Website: ulta-beauty
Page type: payment
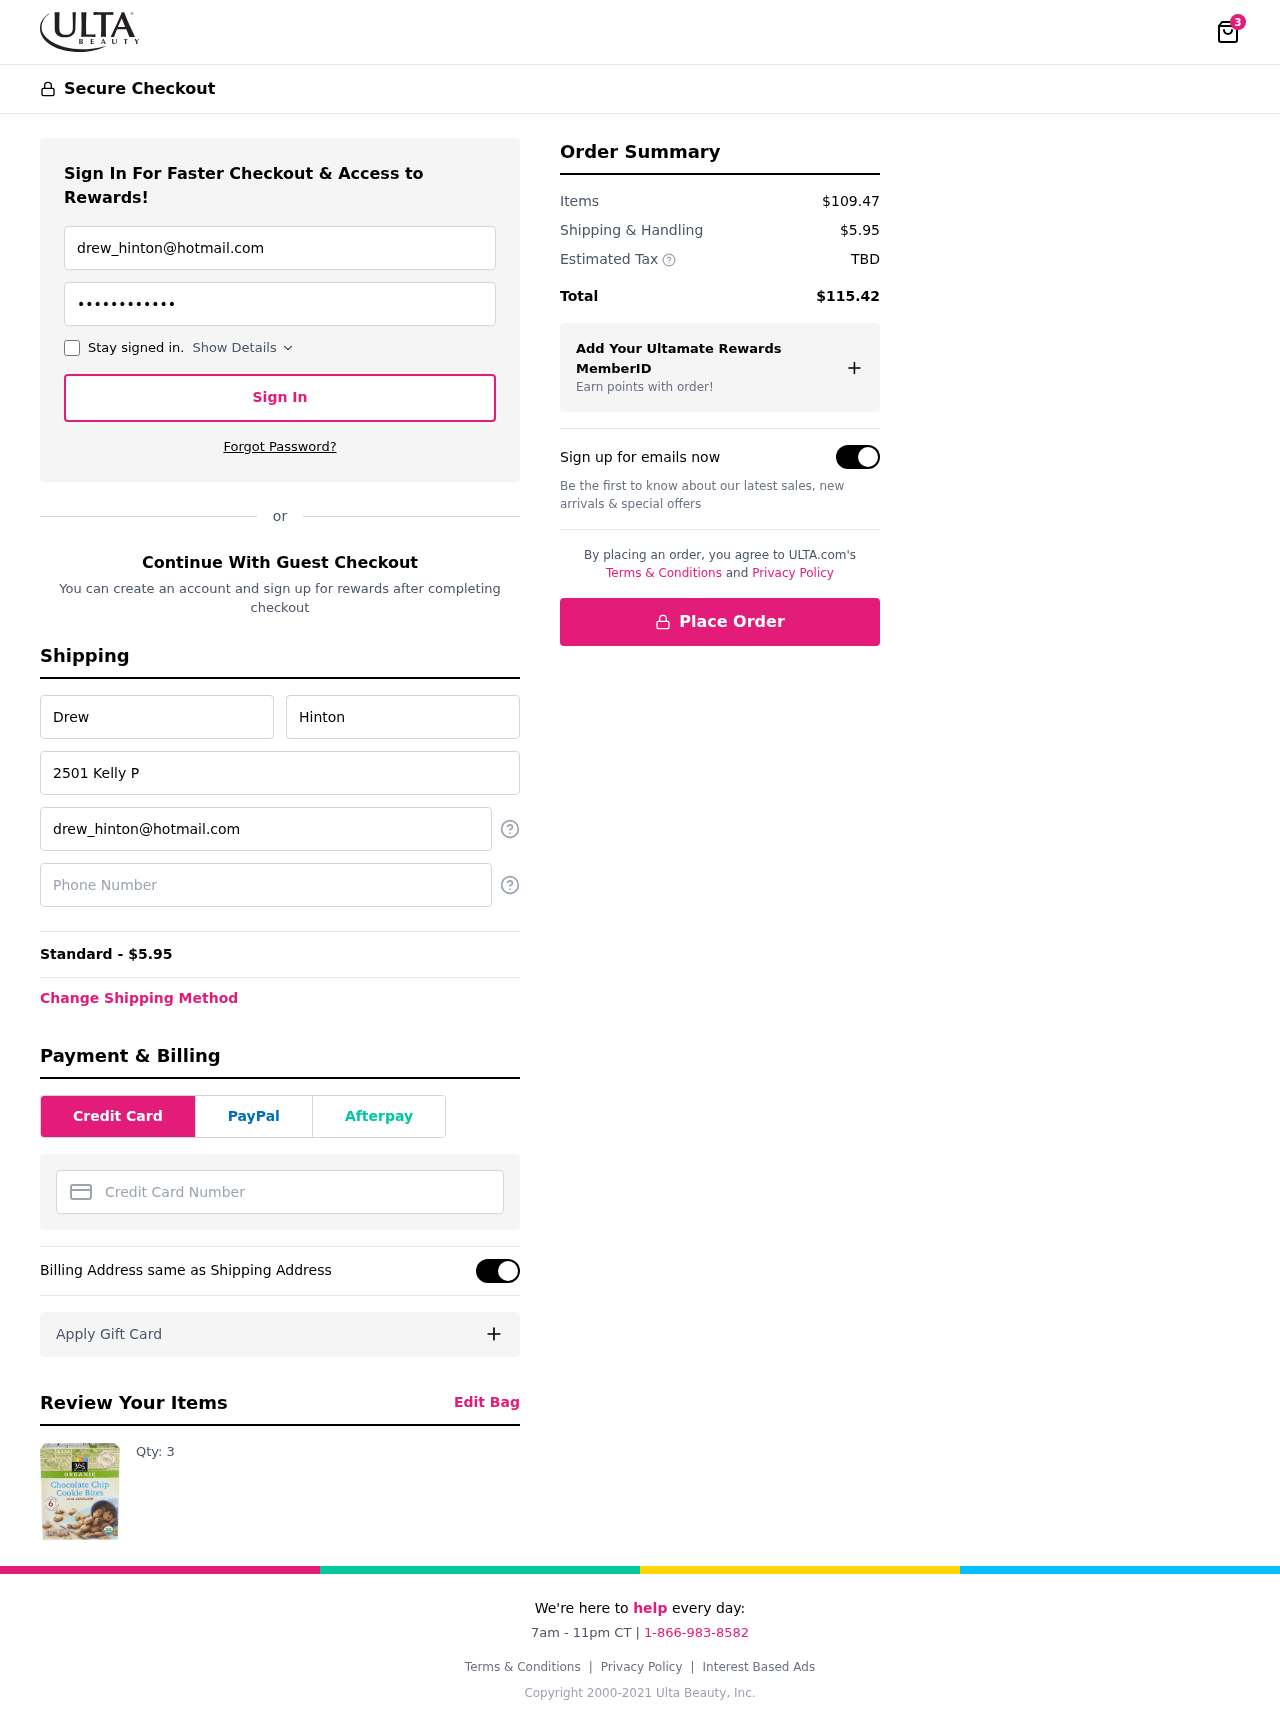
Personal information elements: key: PII_CARD_NUMBER
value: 2237 3633 6064 1974
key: PII_EMAIL
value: drew_hinton@hotmail.com
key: PII_FIRSTNAME
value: Drew
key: PII_LASTNAME
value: Hinton
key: PII_PHONE
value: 8828473316
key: PII_STREET
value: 2501 Kelly Park Apt. 913
Product elements: key: PRODUCT1_QUANTITY
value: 3
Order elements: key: ORDER_NUM_ITEMS
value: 3
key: ORDER_SHIPPING_COST
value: $5.95
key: ORDER_SHIPPING_COST
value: Standard - $5.95
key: ORDER_SUBTOTAL
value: $109.47
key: ORDER_TAX
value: TBD
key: ORDER_TOTAL
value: $115.42